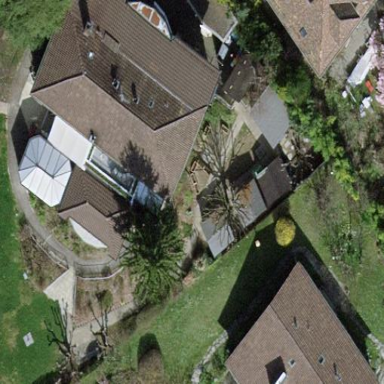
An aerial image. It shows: Garden enclosed by fence.